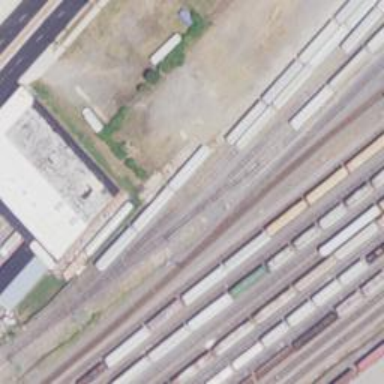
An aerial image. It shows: Rail spur service.